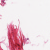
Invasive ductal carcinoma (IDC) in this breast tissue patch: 0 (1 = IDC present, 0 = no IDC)